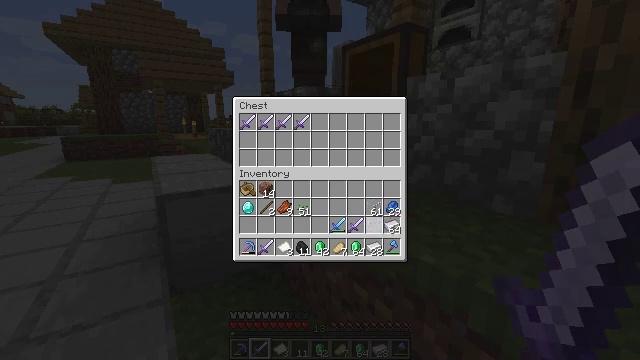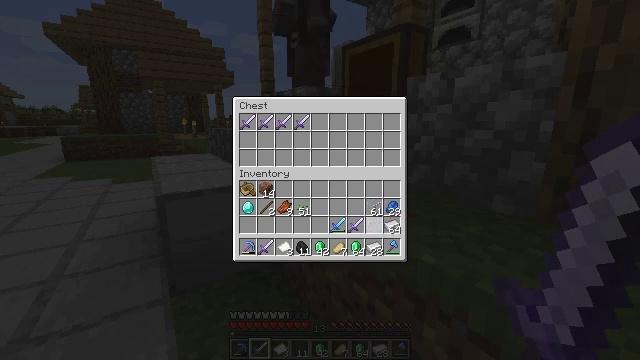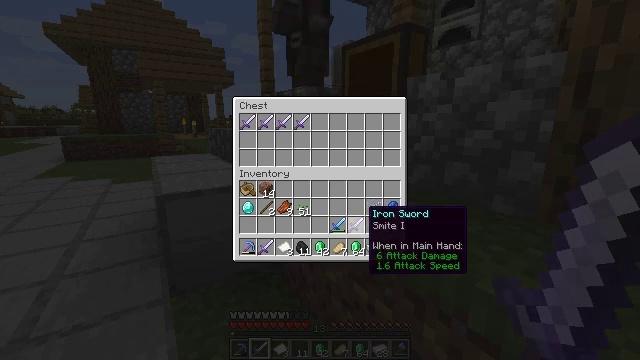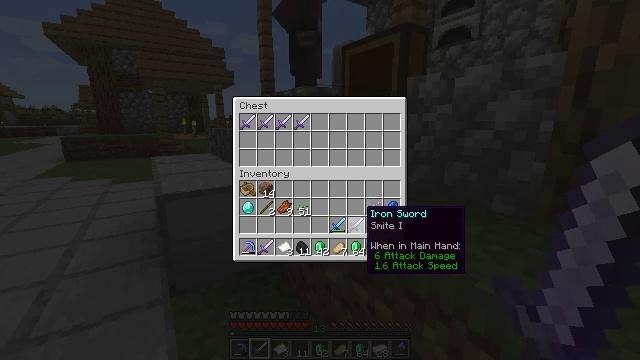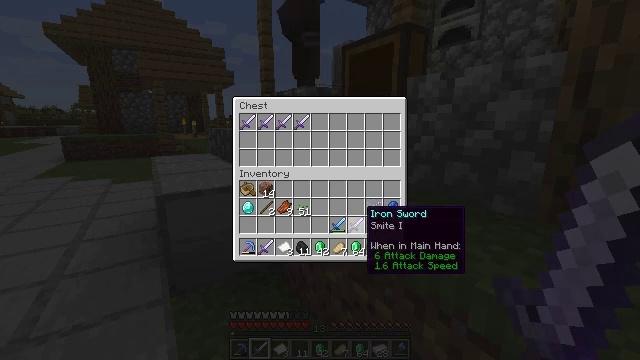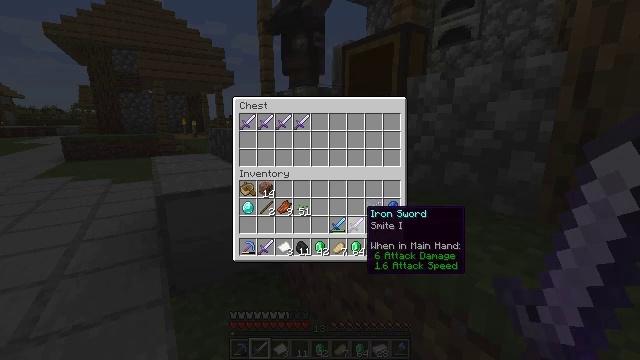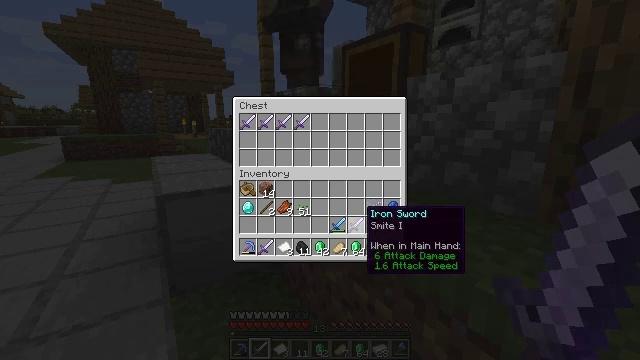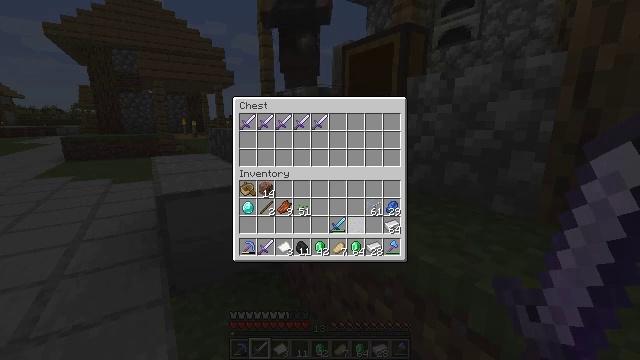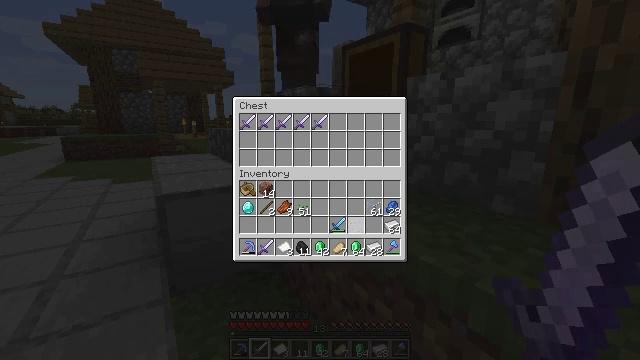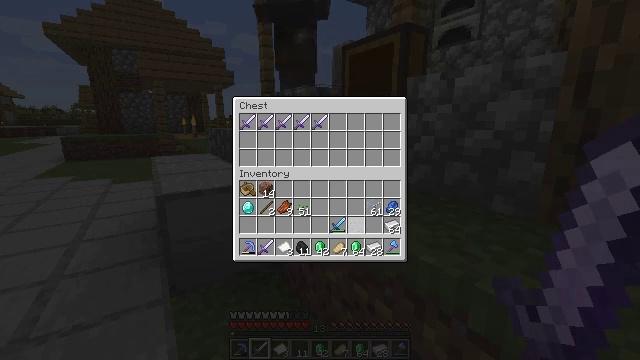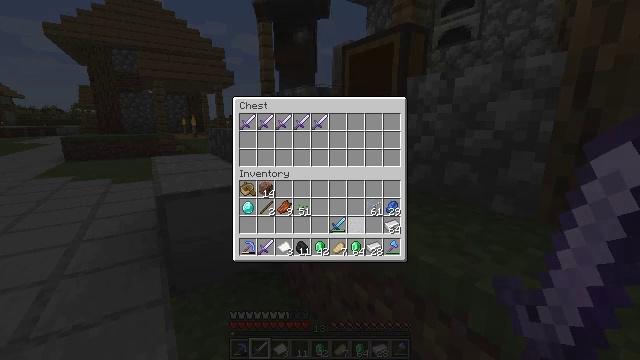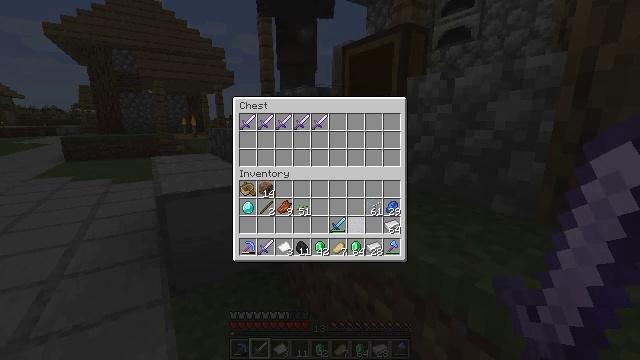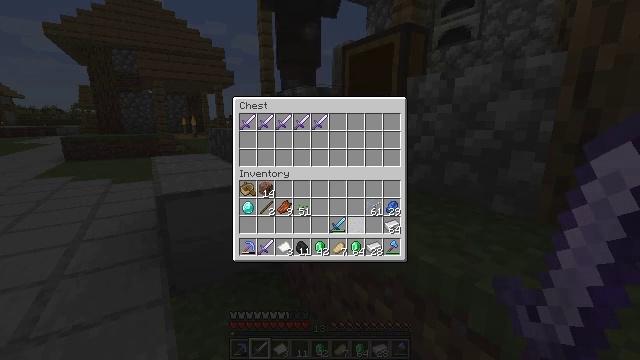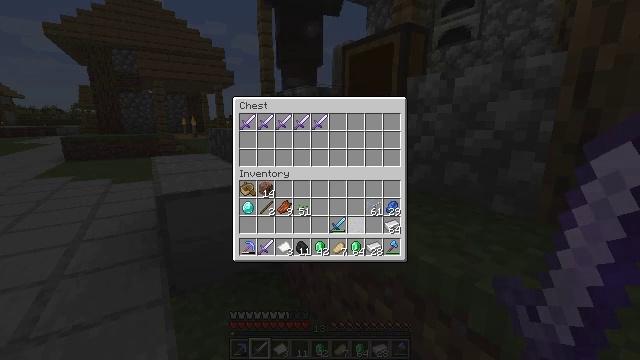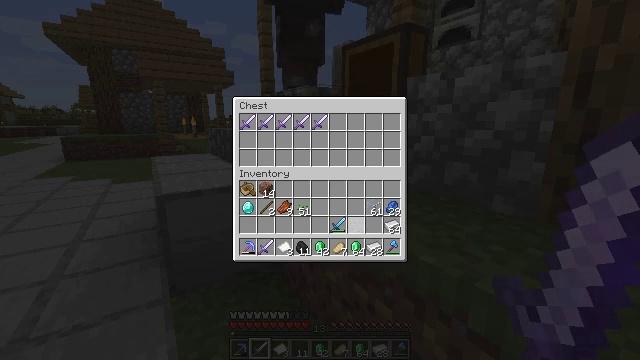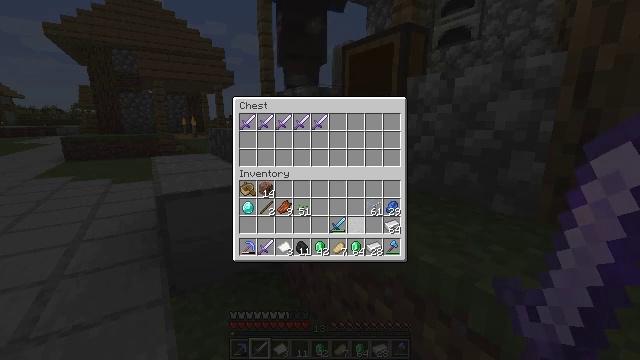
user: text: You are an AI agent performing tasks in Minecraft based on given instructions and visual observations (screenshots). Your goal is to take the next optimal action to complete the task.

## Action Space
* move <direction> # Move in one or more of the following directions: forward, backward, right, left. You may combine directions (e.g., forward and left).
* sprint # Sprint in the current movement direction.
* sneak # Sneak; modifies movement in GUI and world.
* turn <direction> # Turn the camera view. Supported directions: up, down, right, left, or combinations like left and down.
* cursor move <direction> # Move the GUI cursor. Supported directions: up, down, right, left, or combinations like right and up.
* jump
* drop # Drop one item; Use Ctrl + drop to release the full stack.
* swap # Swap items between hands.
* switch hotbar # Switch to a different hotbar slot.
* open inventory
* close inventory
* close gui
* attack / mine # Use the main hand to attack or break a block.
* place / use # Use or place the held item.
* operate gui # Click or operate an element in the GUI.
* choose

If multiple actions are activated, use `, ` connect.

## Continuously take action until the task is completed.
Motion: motion action
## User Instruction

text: Dig up carrots from the soil.
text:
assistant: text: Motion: sneak, operate gui
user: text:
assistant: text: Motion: sneak, cursor move left
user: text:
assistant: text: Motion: sneak
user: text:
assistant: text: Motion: sneak
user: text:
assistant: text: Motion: sneak
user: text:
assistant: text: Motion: sneak
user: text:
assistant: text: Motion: sneak, operate gui
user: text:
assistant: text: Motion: sneak, operate gui
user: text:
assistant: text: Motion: sneak, operate gui
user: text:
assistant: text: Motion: sneak
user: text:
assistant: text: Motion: sneak
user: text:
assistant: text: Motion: sneak
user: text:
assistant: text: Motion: sneak
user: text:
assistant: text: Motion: sneak
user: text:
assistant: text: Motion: sneak
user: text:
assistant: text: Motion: sneak, cursor move up
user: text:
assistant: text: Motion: sneak, cursor move up
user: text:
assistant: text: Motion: sneak, cursor move up
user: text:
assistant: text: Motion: sneak
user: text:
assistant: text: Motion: sneak
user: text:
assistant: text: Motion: sneak
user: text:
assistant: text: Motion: sneak
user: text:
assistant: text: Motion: sneak
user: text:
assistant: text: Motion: sneak
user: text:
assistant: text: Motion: sneak
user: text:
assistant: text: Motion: sneak
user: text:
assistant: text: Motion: sneak
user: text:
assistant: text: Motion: sneak
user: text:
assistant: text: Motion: sneak
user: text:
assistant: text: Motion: sneak